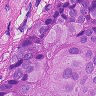
Metastatic tissue present: yes